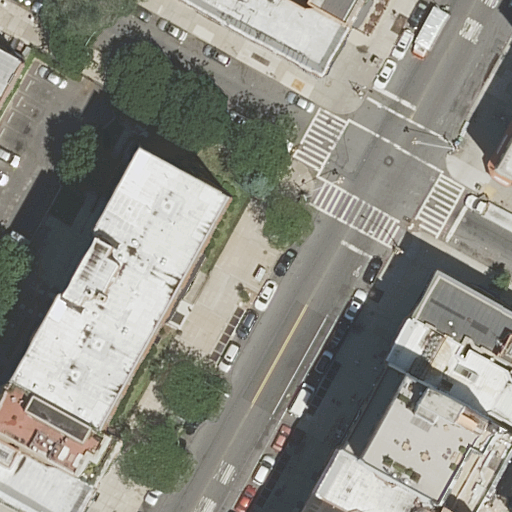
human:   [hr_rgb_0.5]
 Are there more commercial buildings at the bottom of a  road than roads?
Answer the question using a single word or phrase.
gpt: no

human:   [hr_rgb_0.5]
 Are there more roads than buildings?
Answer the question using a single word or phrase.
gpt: no

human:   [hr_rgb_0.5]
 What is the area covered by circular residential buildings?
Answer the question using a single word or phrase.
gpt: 0m2

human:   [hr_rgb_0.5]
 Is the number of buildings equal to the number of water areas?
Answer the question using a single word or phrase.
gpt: no

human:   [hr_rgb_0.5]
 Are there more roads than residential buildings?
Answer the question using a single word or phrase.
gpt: no

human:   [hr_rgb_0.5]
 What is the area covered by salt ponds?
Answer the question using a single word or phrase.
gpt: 0m2

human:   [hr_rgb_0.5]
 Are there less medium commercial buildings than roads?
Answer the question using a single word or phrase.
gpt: yes

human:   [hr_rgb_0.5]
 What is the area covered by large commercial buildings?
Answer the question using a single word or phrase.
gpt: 0m2

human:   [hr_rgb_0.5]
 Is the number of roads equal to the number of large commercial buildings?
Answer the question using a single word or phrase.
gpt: no

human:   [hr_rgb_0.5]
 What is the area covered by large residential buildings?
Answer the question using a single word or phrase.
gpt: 1697m2

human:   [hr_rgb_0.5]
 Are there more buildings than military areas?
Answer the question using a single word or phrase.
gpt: yes

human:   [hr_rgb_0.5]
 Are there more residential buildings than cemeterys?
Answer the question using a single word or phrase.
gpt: yes

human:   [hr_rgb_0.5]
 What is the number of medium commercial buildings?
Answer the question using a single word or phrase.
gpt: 0

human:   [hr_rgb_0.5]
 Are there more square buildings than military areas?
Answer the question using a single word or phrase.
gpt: no

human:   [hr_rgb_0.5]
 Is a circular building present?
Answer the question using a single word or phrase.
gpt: no

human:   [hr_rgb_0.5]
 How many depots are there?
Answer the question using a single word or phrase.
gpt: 0

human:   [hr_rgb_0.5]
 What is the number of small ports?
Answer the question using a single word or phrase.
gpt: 0

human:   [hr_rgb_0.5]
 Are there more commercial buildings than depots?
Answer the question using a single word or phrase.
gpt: no

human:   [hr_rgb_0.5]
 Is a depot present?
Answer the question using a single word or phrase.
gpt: no

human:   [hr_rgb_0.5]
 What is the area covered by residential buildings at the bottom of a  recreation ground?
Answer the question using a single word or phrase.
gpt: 0m2

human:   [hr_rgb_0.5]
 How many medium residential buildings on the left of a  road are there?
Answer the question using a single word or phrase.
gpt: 2

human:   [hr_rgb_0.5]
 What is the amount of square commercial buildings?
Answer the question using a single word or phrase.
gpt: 0

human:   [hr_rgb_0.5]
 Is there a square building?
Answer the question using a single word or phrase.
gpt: no

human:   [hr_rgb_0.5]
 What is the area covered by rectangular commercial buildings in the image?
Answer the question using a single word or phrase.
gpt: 0m2

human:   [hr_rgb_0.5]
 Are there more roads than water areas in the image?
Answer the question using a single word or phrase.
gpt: yes

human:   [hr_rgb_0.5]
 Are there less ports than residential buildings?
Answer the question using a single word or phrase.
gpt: yes

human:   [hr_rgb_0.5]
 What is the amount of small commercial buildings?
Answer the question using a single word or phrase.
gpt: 0

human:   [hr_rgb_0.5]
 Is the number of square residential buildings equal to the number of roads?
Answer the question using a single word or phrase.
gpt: no

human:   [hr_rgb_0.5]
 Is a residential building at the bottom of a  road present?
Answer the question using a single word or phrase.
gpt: yes

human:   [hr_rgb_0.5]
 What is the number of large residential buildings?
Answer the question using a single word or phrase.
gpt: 2

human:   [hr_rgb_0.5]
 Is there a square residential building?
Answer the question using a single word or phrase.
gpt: no

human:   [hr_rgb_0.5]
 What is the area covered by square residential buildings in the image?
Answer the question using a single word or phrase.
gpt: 0m2

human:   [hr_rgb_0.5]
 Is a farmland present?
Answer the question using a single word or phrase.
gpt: no

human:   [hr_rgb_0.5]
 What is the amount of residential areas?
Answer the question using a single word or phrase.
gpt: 0

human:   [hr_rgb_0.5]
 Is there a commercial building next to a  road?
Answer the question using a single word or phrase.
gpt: no

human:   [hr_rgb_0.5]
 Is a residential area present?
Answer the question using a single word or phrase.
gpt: no